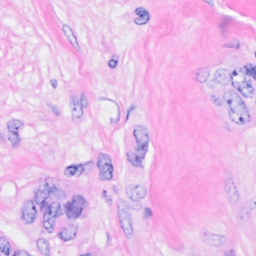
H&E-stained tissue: Breast